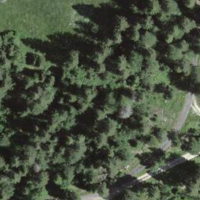
EUNIS habitat code: 43
Species observed at this site:
Platanthera bifolia